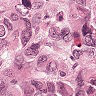
Metastatic tissue present: yes